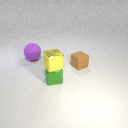
large purple rubber sphere to the left of small green metal cube